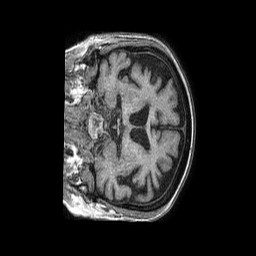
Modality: T1w
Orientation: coronal
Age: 75
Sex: female
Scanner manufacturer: philips
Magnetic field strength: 1.5 T
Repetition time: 0.007797 s
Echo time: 0.003561 s